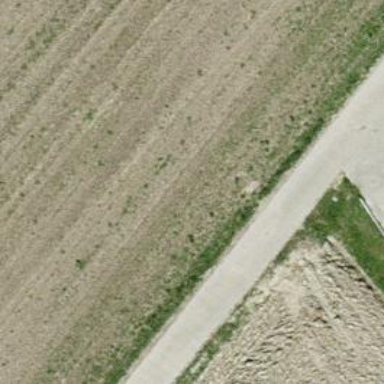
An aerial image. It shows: Well-maintained track road with grade 1 tracktype.